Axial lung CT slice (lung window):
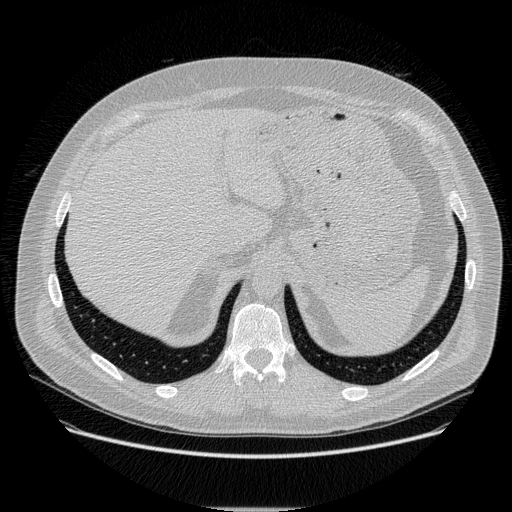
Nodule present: no